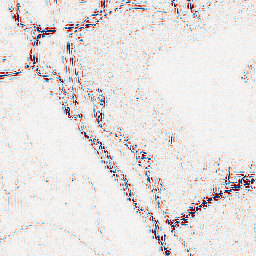
Category: wavelet
Decomposition family: wavelet_biorthogonal
Decomposition parameters: wavelet: bior2.4
level: 2
Upsampling method: lanczos
Upsampling parameters: scale: 2
Upsampling scale: 2